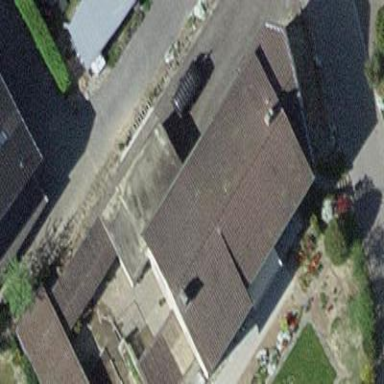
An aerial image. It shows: Detached building with flat roof.